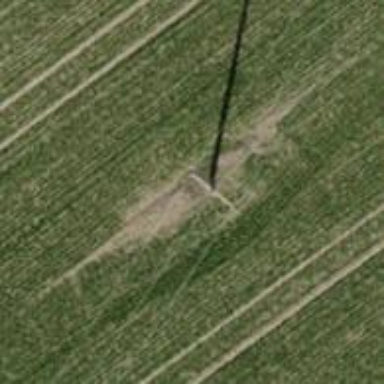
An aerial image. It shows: Concrete power pole with straight line management system.